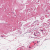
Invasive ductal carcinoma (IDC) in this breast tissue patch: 0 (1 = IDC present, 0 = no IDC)